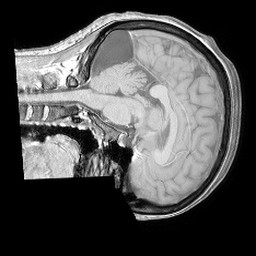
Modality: T1w
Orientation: sagittal
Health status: ill
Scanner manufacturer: philips
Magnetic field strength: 3 T
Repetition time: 0.3787 s
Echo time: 0.002908 s